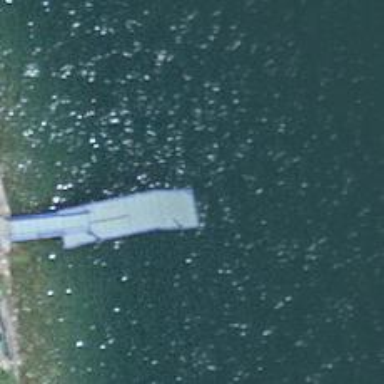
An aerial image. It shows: Man-made pier.